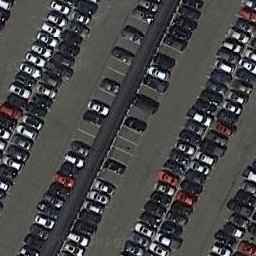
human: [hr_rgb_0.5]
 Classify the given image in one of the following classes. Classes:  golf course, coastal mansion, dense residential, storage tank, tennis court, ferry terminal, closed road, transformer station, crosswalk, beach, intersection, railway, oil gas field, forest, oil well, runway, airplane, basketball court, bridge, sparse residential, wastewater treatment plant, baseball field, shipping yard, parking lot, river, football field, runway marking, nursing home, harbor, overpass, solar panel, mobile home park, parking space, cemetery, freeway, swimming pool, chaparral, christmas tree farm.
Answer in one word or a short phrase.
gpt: parking lot